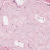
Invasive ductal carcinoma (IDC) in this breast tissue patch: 0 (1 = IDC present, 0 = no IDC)